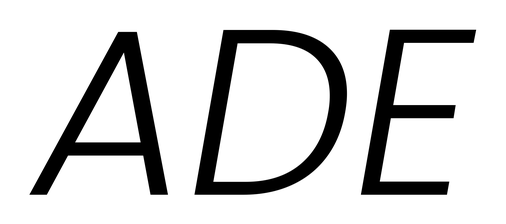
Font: Poppins-LightItalic